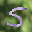
Label: 5